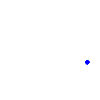
Particle: pion